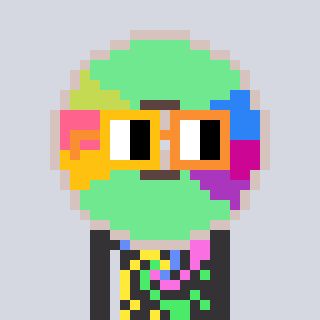
a pixel art character with square yellow and orange glasses, a cd-shaped head and a grayscale-colored body on a cool background